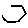
Label: hexagon